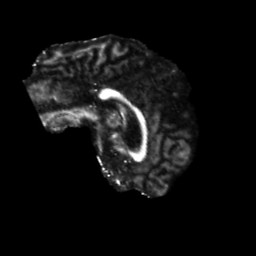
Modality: FA
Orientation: sagittal
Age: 56
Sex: male
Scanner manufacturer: siemens
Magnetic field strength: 3 T
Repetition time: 5.25 s
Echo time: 0.08 s